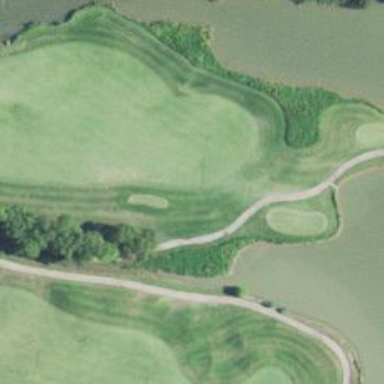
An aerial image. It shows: Service road designated as golf cart path.